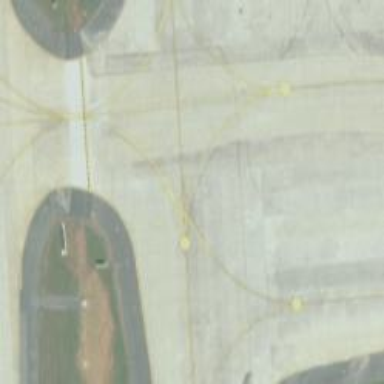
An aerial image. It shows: Image of taxiway at airport.